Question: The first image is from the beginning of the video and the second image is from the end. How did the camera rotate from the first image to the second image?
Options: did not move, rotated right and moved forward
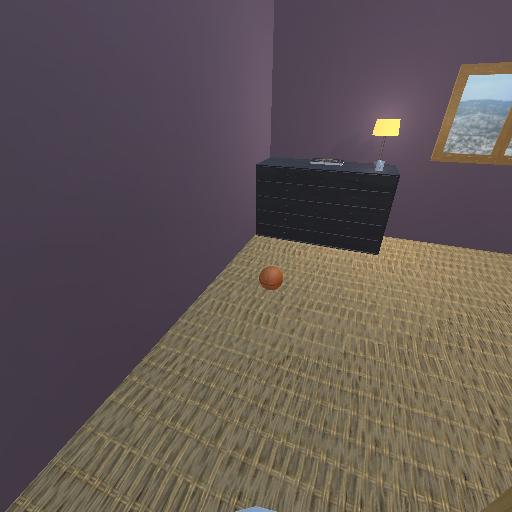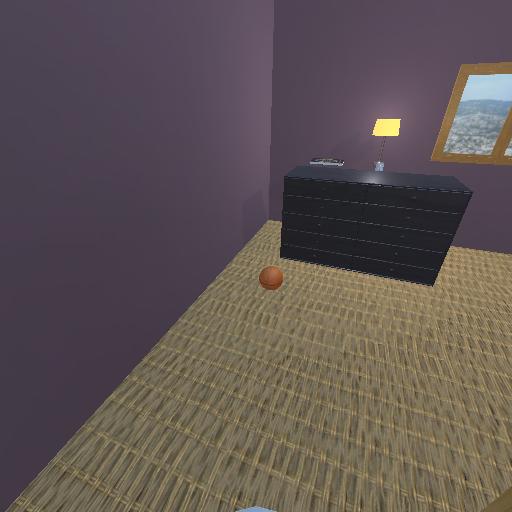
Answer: did not move